Field crop: maize
Growth stage: 2
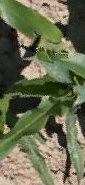
Species: maize